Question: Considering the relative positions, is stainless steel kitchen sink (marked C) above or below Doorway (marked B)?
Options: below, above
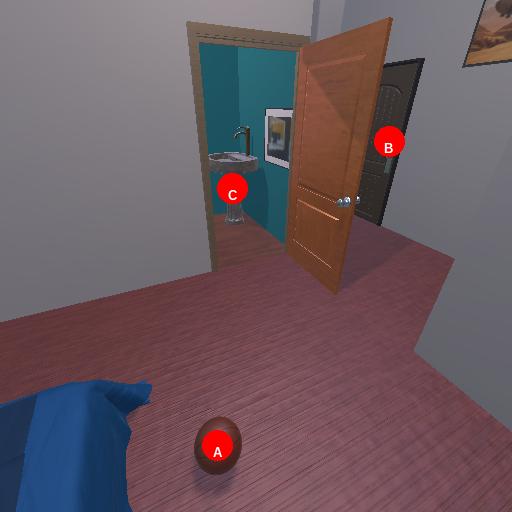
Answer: below